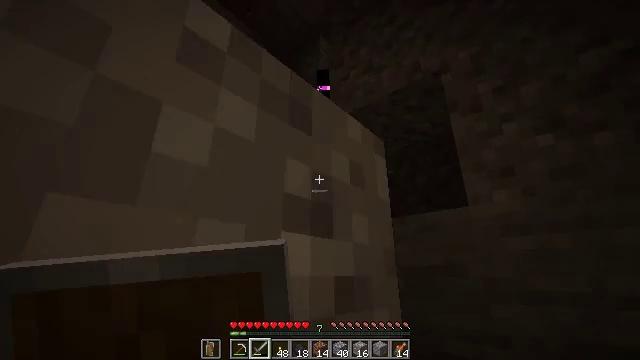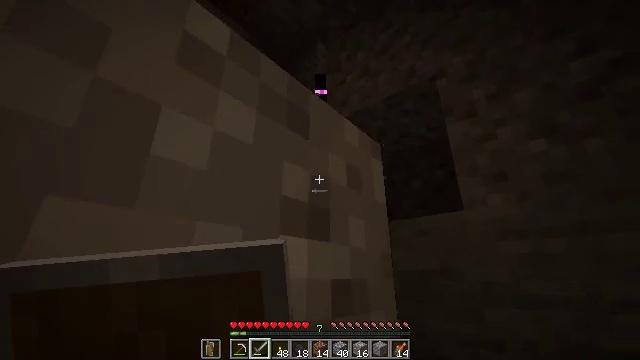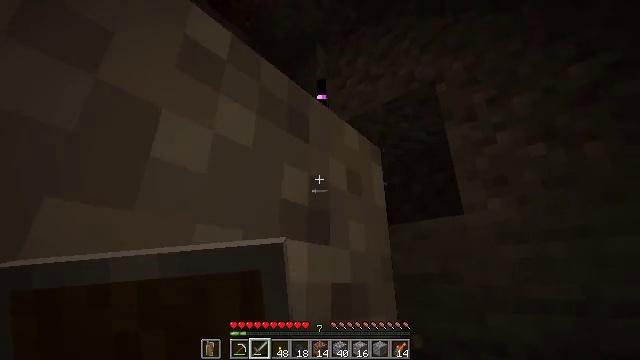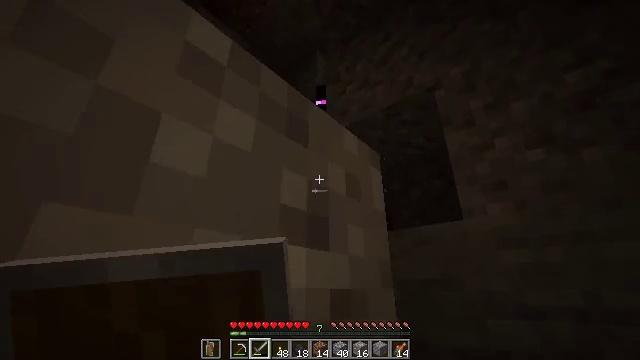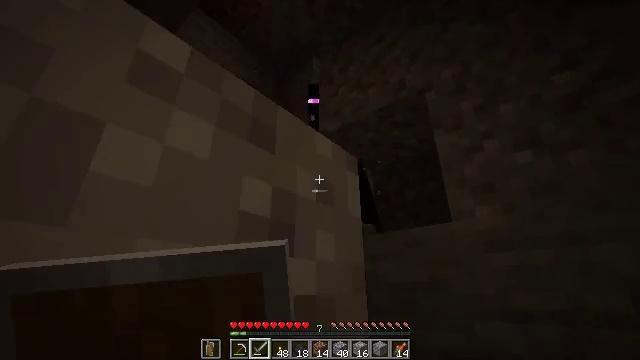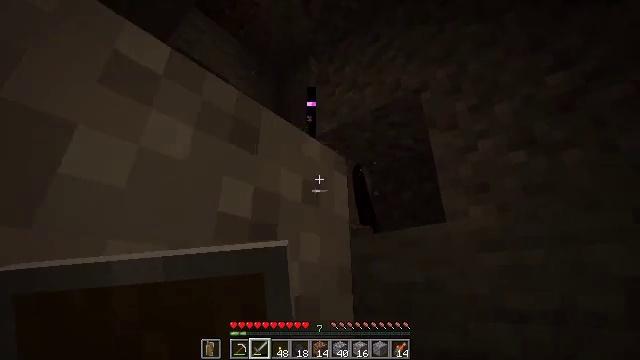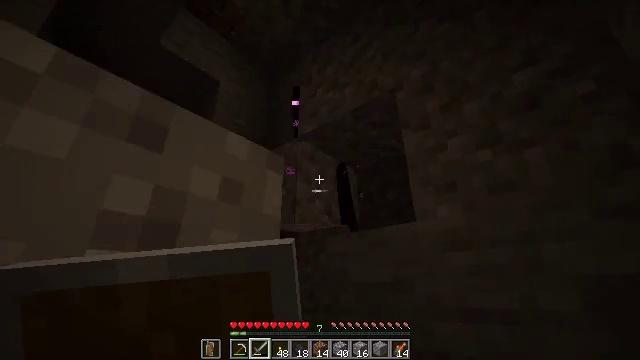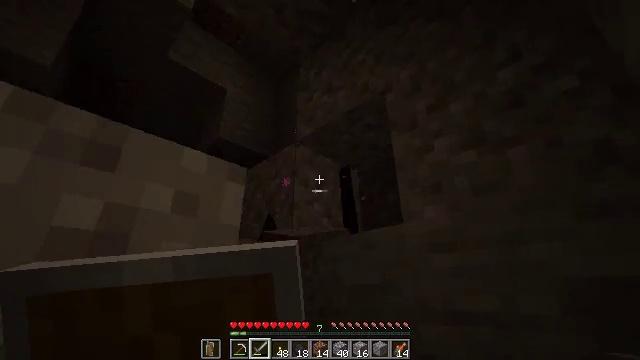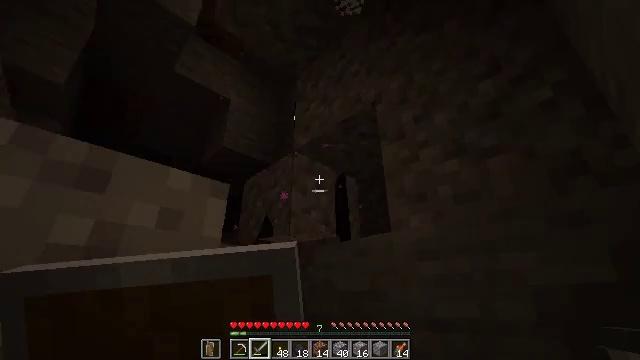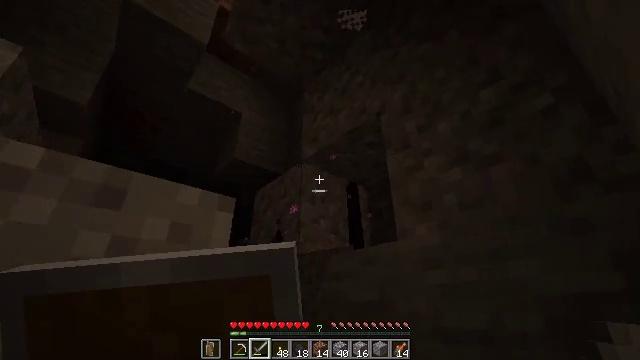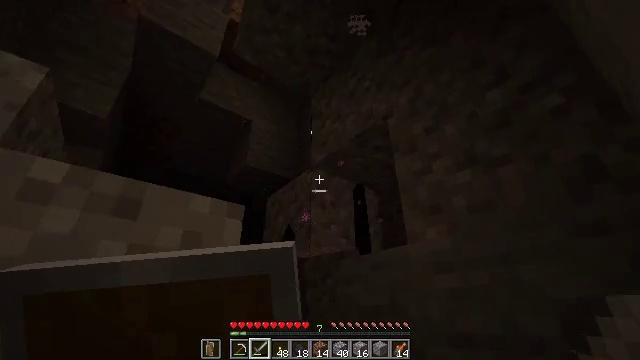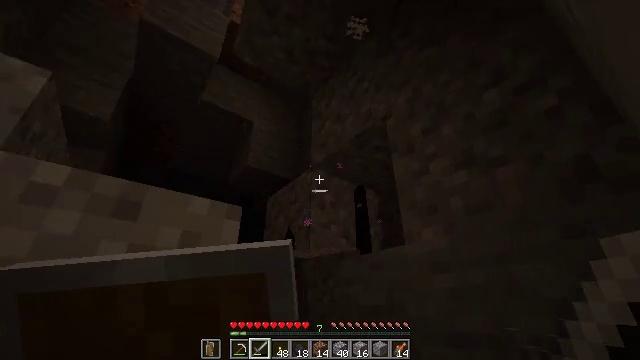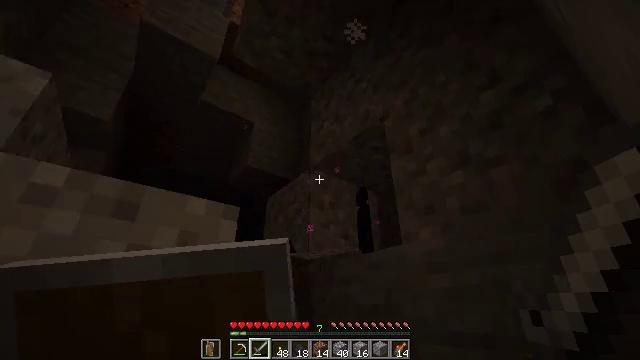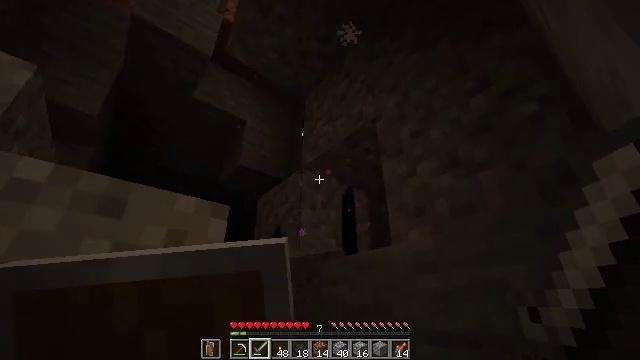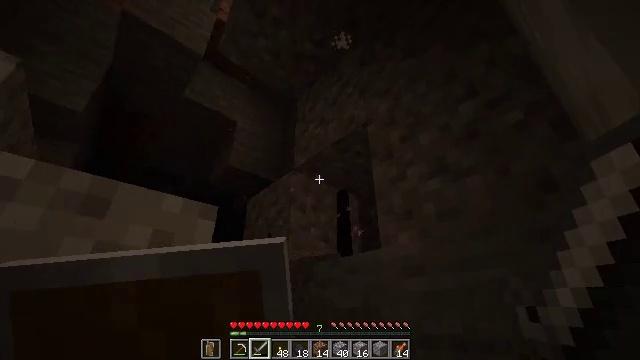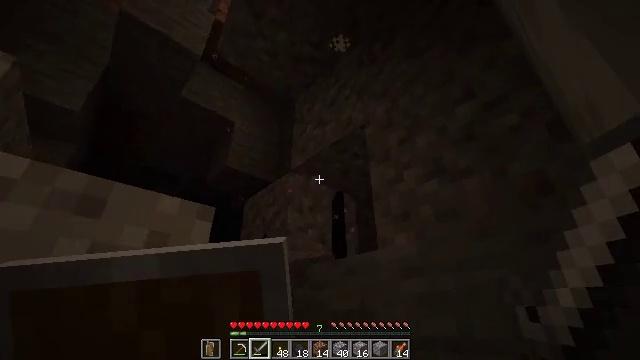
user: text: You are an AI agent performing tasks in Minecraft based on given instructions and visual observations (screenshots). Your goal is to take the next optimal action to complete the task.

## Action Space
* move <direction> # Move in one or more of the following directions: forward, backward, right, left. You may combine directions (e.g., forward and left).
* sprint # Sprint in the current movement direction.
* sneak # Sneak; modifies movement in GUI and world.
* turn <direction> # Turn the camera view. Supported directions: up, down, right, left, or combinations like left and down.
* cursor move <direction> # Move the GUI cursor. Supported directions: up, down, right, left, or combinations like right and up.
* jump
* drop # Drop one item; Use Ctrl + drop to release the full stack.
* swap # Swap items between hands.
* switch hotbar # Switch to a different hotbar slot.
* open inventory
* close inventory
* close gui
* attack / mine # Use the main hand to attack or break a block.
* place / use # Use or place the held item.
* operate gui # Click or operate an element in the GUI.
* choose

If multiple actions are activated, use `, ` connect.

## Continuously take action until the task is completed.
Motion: motion action
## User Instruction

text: Break the gravel block.
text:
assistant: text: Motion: no_op
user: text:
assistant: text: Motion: no_op
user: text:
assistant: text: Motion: turn up
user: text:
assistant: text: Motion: move right
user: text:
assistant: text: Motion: move right
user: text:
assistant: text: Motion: move right
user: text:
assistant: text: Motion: move right, turn left
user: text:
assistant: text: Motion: turn left and up
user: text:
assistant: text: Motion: turn left and up
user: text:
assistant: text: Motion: turn left
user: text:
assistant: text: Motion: no_op
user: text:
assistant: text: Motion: no_op
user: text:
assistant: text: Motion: turn right
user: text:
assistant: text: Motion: turn right
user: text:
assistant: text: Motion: no_op
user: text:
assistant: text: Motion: turn right
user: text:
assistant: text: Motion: turn right and down
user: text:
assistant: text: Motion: turn down
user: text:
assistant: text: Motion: attack / mine
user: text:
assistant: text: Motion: attack / mine
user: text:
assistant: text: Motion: turn left and down, attack / mine
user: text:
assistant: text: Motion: attack / mine
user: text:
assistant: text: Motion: turn down, attack / mine
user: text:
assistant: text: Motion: attack / mine
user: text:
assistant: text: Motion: attack / mine
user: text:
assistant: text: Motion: attack / mine
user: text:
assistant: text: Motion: attack / mine
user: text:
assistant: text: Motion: no_op
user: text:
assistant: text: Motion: no_op
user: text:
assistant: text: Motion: no_op